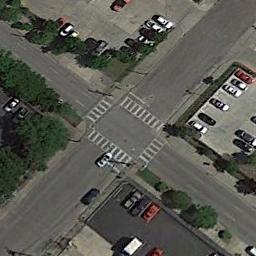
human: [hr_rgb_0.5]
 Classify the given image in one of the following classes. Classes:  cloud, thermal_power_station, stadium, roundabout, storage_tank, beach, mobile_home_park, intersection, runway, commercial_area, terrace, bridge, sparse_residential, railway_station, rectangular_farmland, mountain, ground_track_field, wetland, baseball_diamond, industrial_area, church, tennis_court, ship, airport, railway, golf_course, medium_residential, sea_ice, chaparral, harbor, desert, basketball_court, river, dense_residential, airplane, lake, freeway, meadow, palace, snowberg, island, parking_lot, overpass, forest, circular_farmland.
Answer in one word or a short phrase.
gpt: intersection